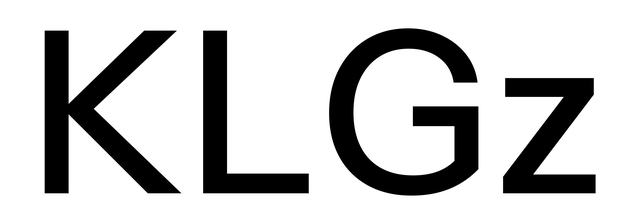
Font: InstrumentSans_Medium